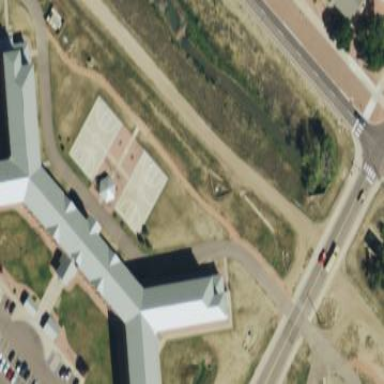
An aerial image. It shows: Military barracks building.